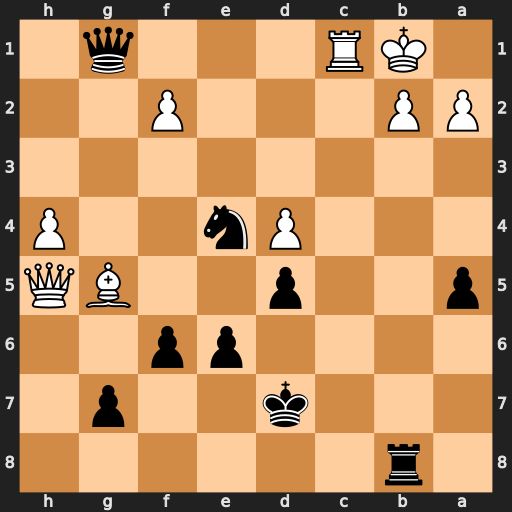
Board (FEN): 1r6/3k2p1/4pp2/p2p2BQ/3Pn2P/8/PP3P2/1KR3q1
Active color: b
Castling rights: -
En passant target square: -
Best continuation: Nc3+ Ka1 Qxf2 Qf7+ Kd6 Bf4+ Qxf4